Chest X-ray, PA view. Patient: 48 years old, sex M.
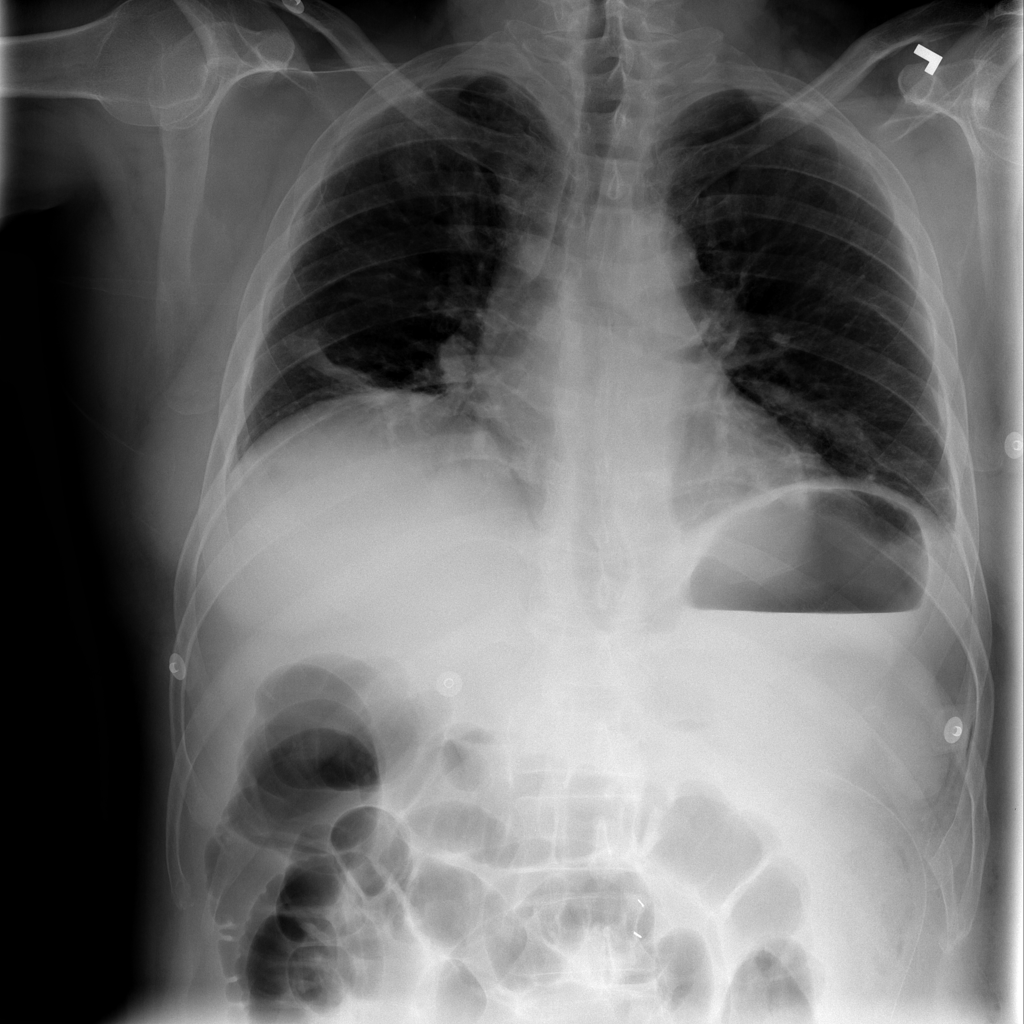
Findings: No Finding